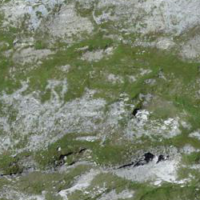
EUNIS habitat code: 48
Species observed at this site:
Eristalis tenax
Aglais urticae